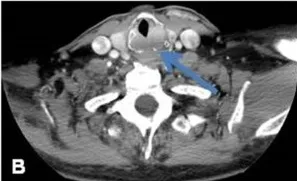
Focal increased FDG uptake [maximum standard uptake value (SUV) of 3.8] in the larynx noted on axial fused PET/CT image (blue arrow) corresponds to a. Soft tissue mass (3.3 cm x 1.7 cm x 2.2 cm) in the posterior cricoid cartilage on contrast-enhanced (CE)-CT scan of the larynx (blue arrow).
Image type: radiology (ct)